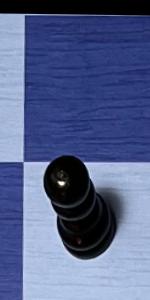
Label: Pawn_Black